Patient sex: M
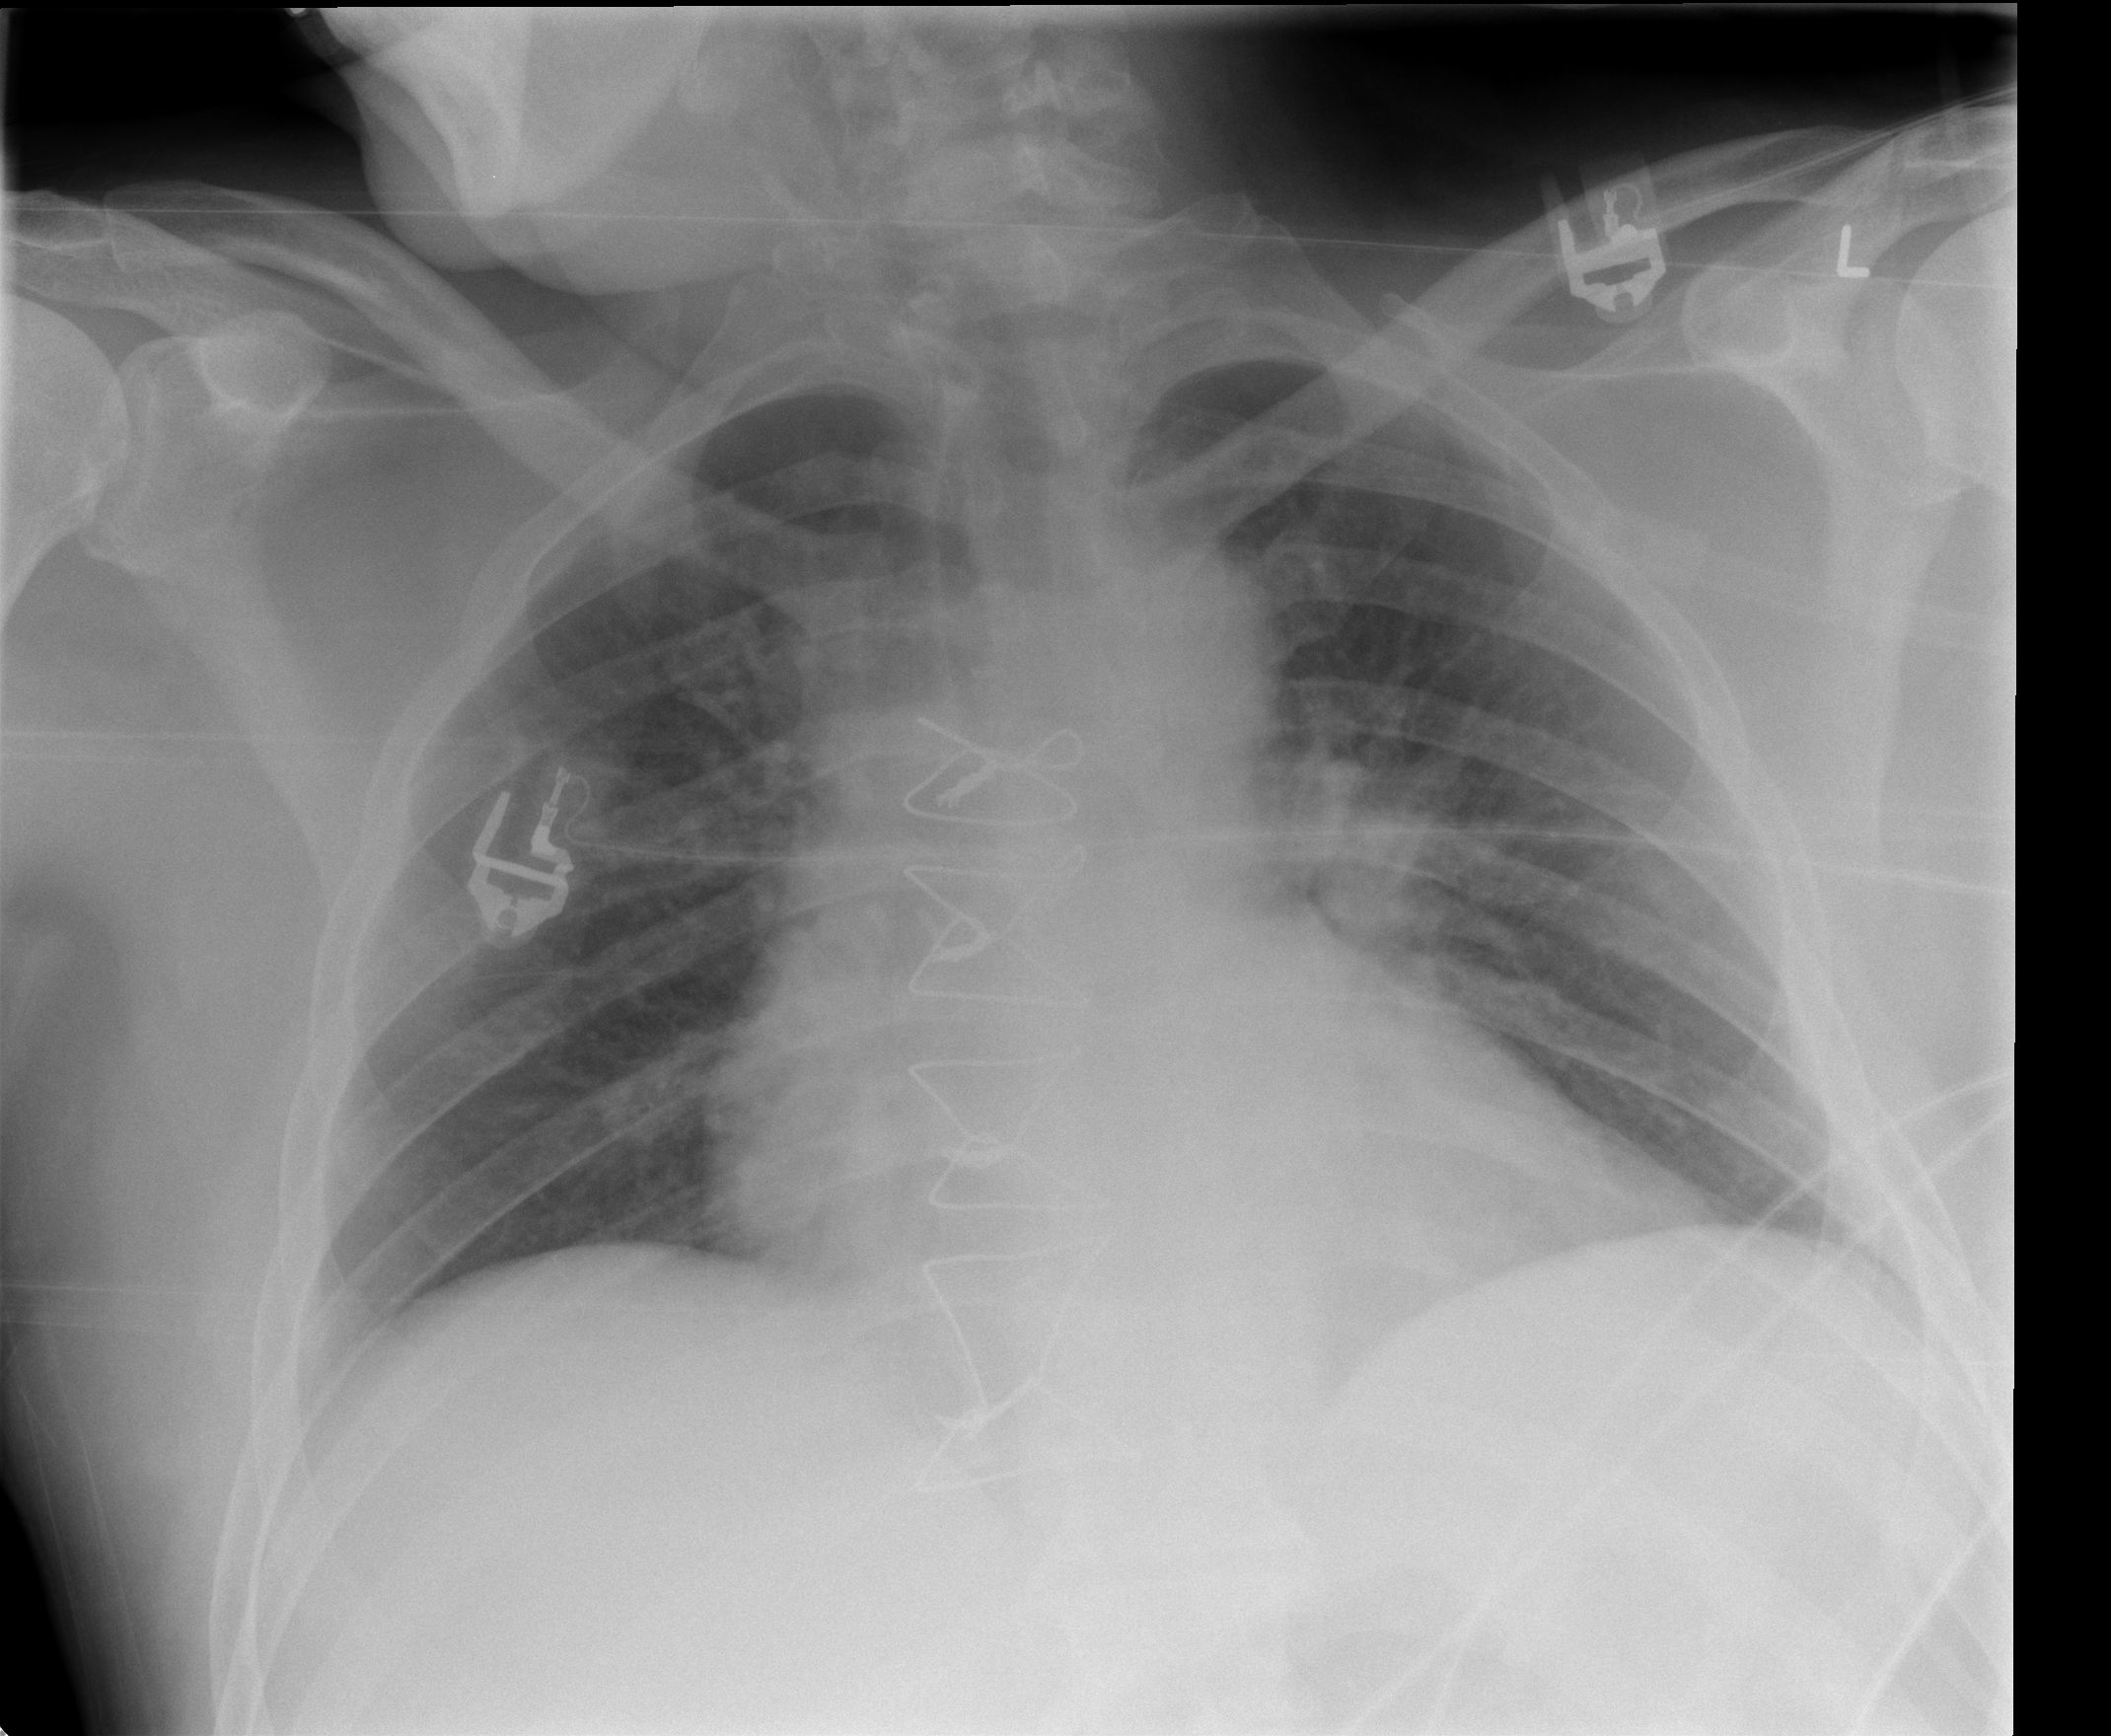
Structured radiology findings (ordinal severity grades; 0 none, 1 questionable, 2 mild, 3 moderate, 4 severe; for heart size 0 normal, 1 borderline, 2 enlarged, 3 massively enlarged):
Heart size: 0
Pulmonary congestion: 2
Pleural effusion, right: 0
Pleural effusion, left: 0
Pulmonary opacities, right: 2
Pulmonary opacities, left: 1
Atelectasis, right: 1
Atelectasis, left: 1